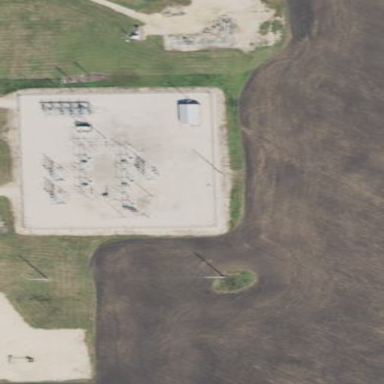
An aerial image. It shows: Distribution substation surrounded by fence.